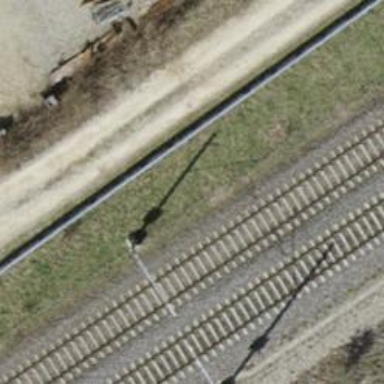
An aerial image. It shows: Catenary mast for power lines.